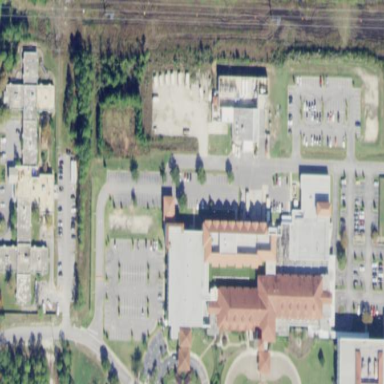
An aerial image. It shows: Hospital building.